Question: In PHPMyAdmin 'server_status.php' page, I have seen column having some integer values. What is the t of the time column?

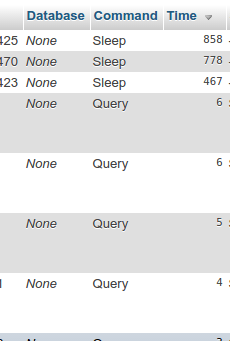
Answer: output of 'server_status.php' is a pretty table with the data from 'show processlist;' query. as you can see in <URL>:
> The time in seconds that the thread has been in its current state. For
a slave SQL thread, the value is the number of seconds between the
timestamp of the last replicated event and the real time of the slave
machine.
so, it's seconds.